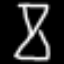
Label: hourglass